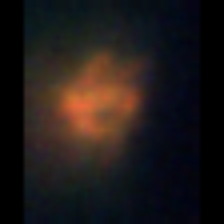
Taxon: Unknown_detritus
Group: Unknown